Question: Please see the picture.
I know that Google Play Services must be here, but it is not here.
How can I add GooglePlayServices to Eclipse?

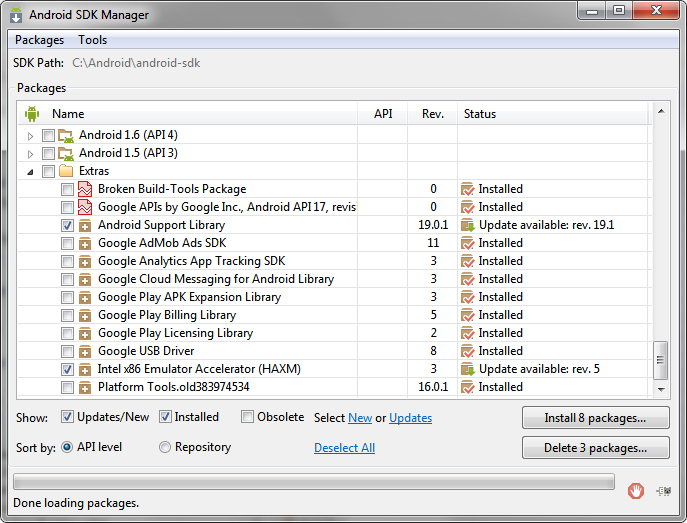
Answer: Thanks for all. I solved my problem.
I have another one Android SDK for Android Studio located in my case here 'c:\Program Files (x86)\Androidndroid-studio1\sdk'
Then I copied folder 'c:\Program Files (x86)\Androidndroid-studio1\sdk\extras\google\google_play_services' to 'c:\Androidndroid-sdk\extras\google' (this SDK is for Eclipse).
After that GooglePlayServices was appear in Extras package of Android SDK Manager.